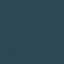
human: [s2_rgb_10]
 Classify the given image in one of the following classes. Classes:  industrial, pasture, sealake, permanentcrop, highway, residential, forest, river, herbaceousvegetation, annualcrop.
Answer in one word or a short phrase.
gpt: SeaLake